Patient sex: F
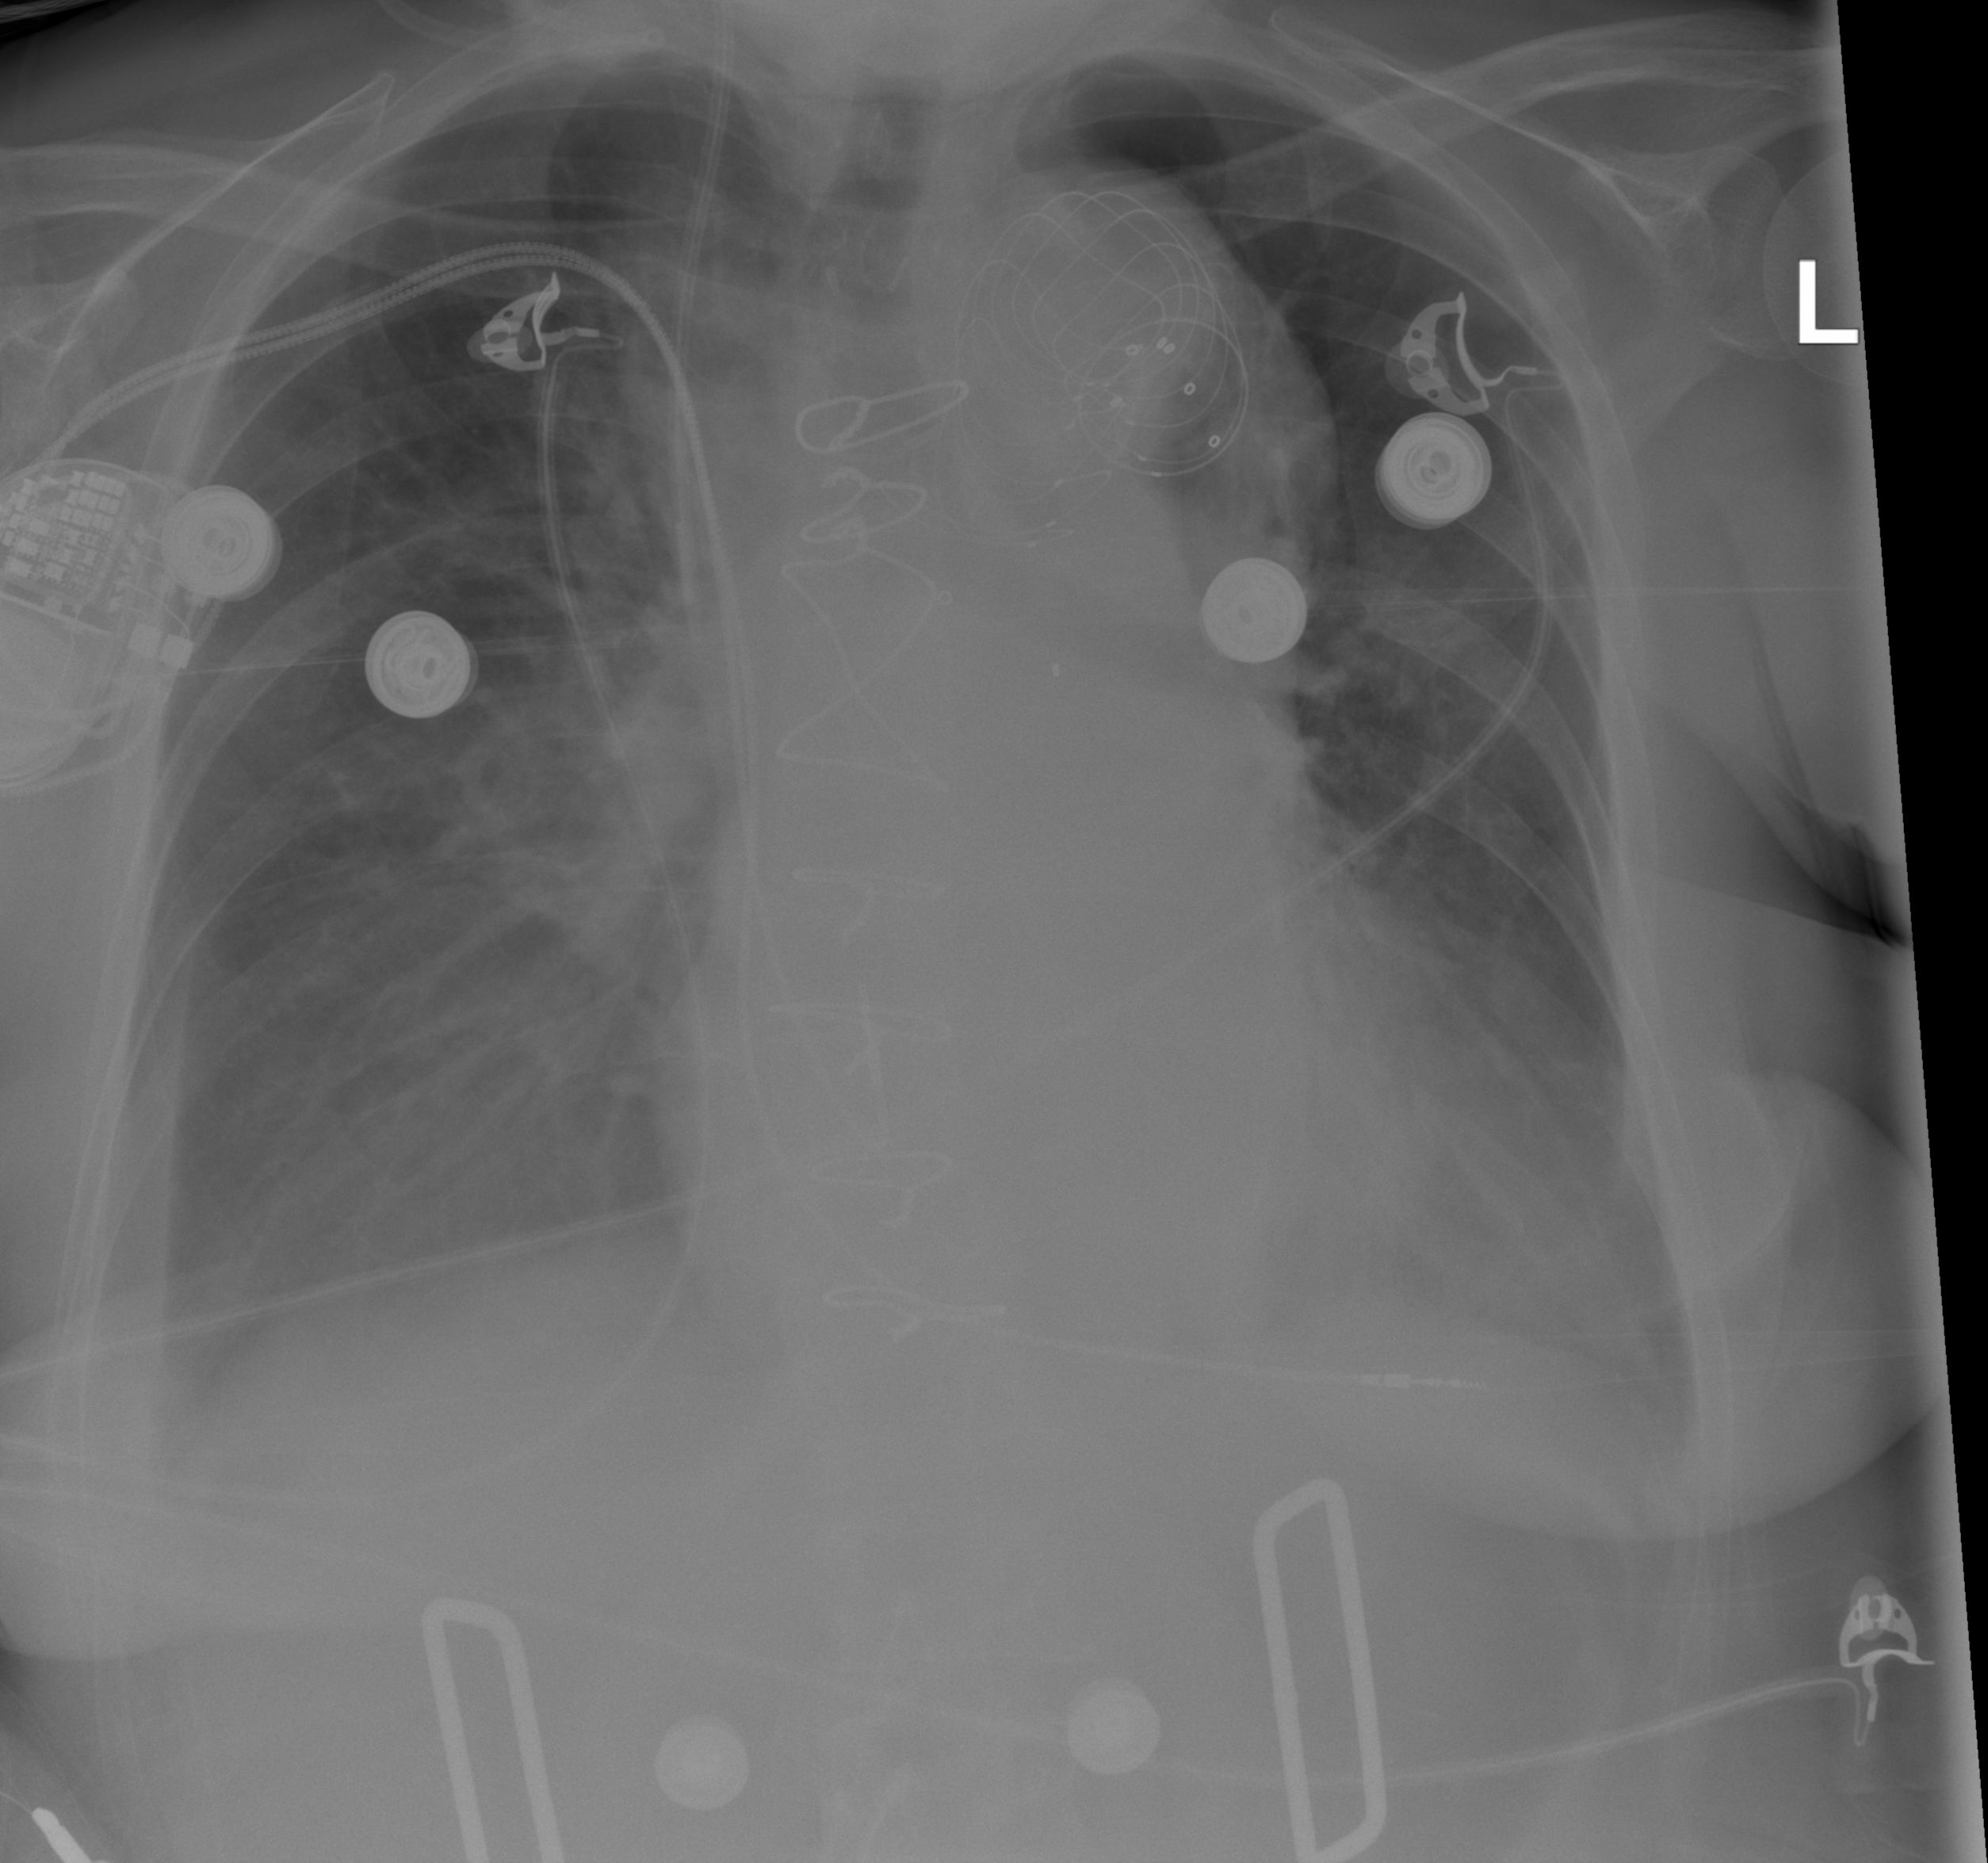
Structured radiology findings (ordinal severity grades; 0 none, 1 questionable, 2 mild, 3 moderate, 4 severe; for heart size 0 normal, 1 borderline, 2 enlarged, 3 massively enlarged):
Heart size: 1
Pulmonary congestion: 0
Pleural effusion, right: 0
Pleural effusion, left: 2
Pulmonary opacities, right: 0
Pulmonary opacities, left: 0
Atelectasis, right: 0
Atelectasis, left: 0